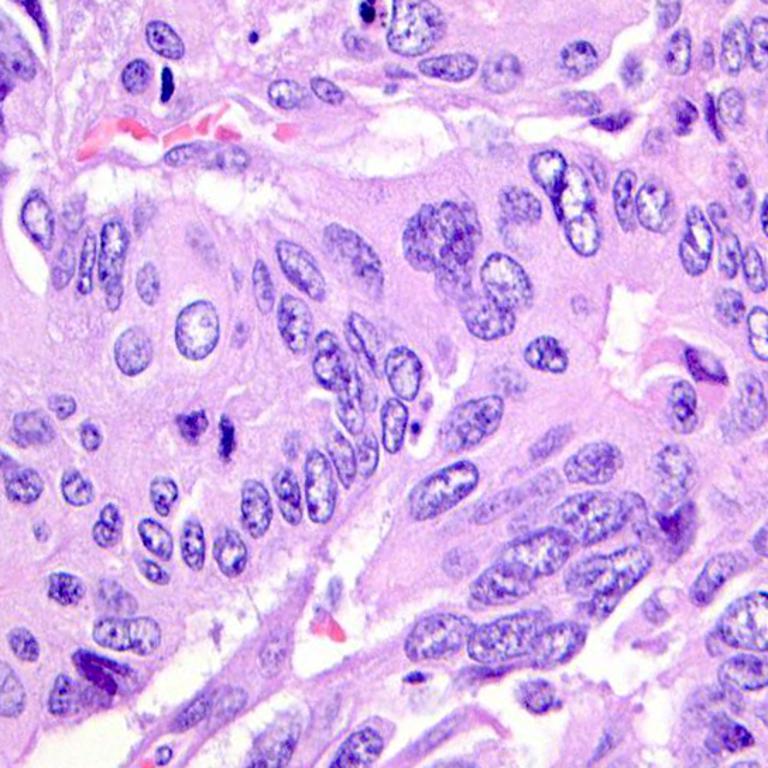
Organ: colon
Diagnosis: adenocarcinomas